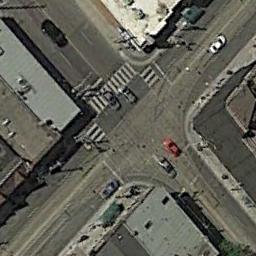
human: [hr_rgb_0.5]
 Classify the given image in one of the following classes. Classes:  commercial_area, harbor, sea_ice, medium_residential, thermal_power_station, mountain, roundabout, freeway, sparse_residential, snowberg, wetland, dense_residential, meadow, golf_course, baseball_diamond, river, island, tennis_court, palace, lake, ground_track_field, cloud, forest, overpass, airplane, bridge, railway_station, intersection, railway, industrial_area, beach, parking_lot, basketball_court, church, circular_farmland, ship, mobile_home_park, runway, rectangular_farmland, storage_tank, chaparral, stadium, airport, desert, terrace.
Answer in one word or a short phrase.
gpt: intersection